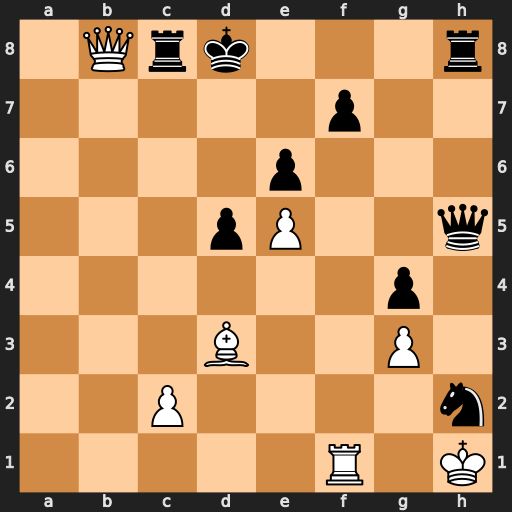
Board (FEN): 1Qrk3r/5p2/4p3/3pP2q/6p1/3B2P1/2P4n/5R1K
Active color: w
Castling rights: -
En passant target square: -
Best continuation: Qd6+ Ke8 Bb5+ Rc6 Bxc6#